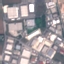
Land use / land cover class: Industrial